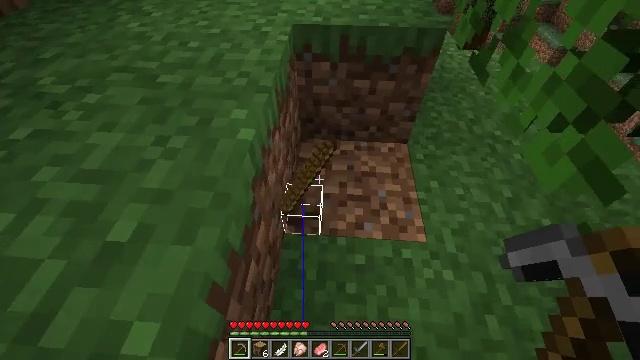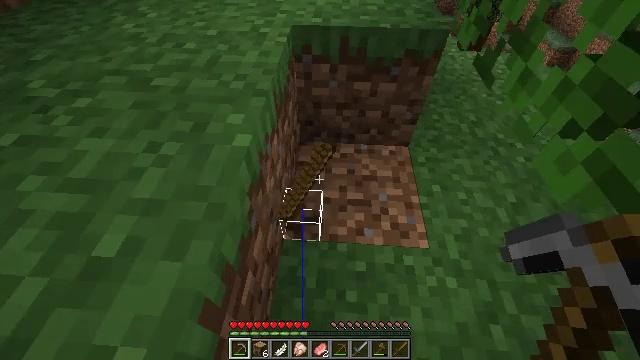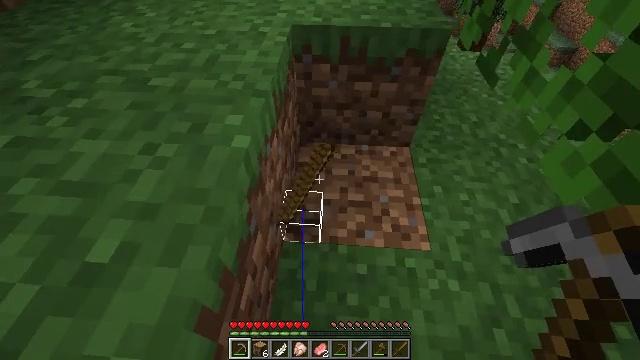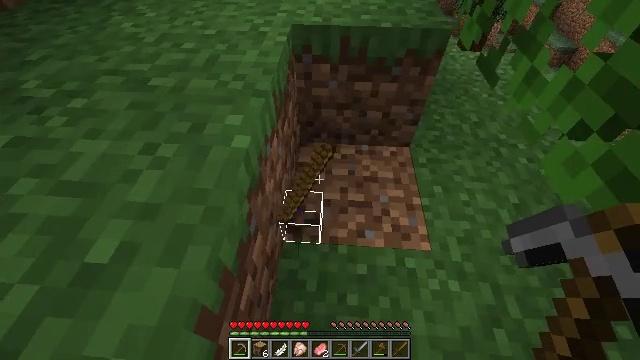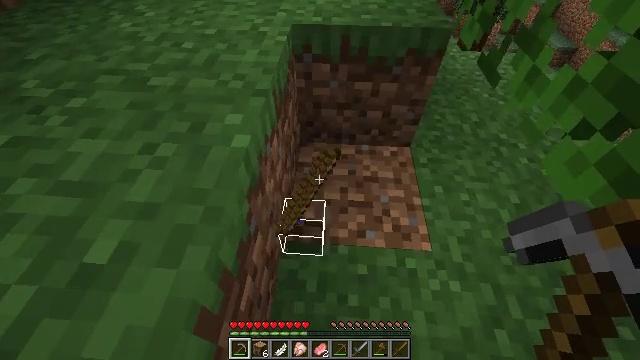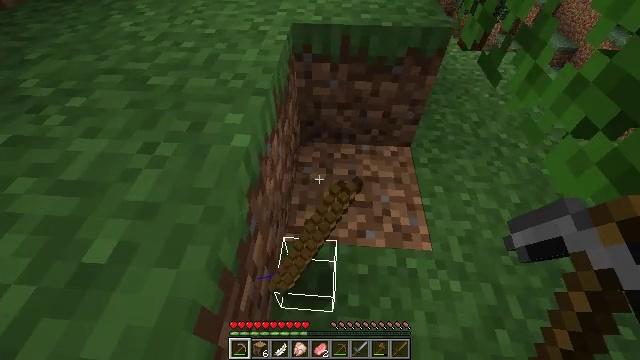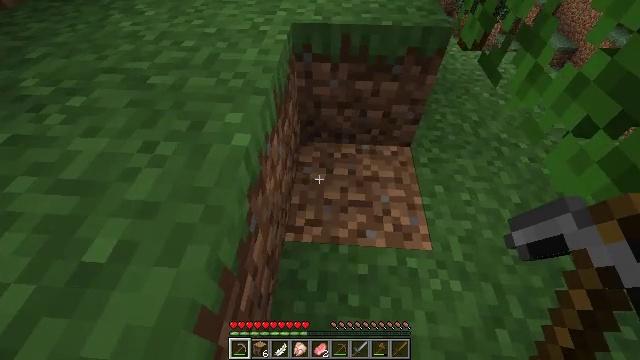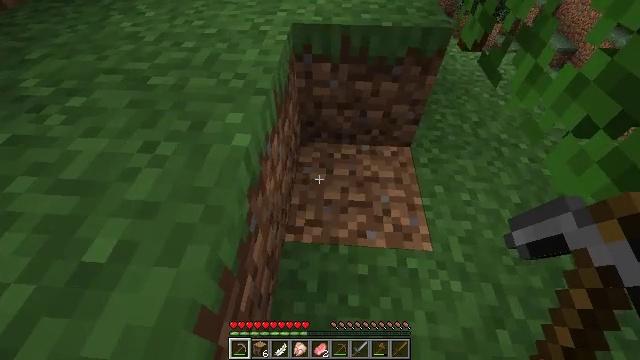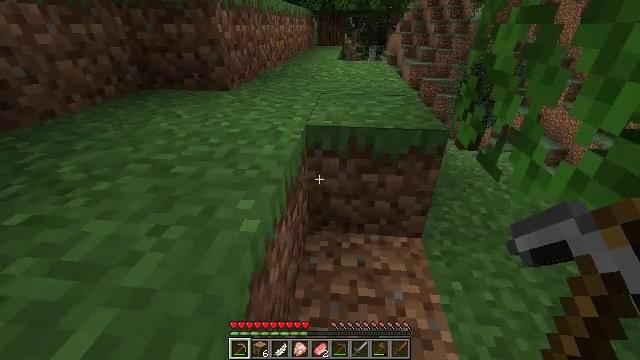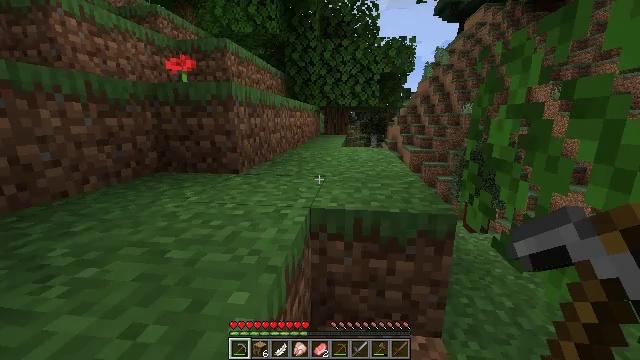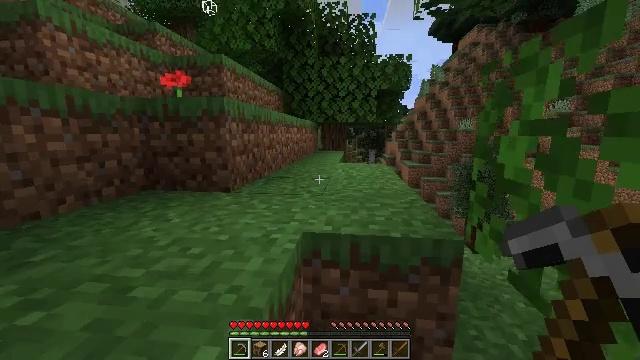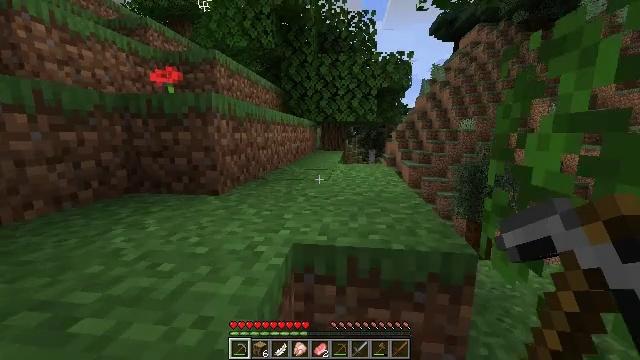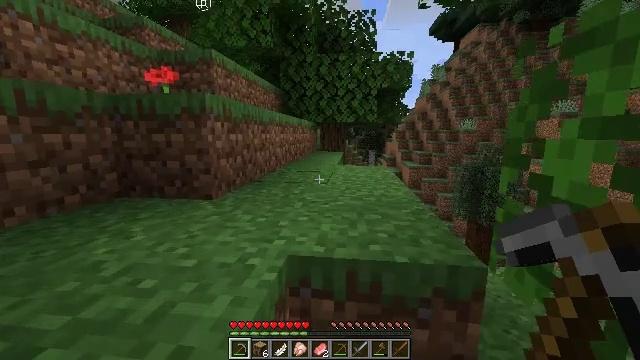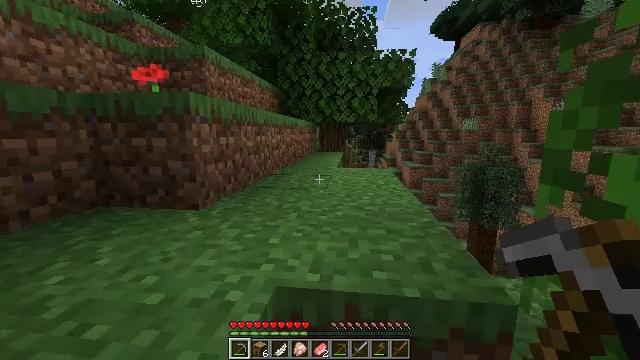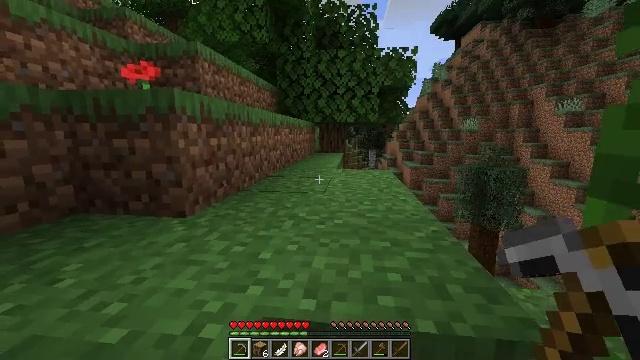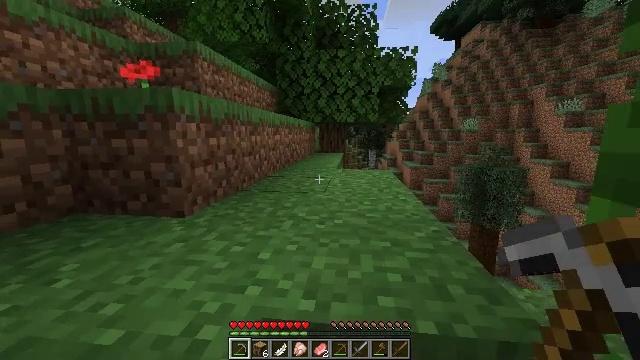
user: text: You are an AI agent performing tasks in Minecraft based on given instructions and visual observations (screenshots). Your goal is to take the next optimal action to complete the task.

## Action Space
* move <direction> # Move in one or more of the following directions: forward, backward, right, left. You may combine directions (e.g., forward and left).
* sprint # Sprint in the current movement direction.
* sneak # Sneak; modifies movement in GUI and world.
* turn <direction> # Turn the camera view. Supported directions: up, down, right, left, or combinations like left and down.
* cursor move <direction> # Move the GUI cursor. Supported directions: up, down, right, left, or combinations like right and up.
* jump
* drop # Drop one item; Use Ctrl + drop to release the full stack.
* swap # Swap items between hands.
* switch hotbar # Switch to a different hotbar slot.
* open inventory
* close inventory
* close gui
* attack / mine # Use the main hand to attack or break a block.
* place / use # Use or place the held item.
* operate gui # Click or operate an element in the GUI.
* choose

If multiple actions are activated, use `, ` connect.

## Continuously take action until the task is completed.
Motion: motion action
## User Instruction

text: Break oak leaves from the trees.
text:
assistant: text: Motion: no_op
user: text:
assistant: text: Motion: no_op
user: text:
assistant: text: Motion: no_op
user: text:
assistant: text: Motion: no_op
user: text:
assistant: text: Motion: no_op
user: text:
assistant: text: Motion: no_op
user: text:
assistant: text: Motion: no_op
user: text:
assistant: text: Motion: turn left and up
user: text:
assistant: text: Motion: move forward, turn left and up
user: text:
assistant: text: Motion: move forward, turn up
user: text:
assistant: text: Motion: move forward
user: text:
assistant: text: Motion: move forward
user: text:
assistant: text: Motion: move forward
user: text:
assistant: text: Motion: no_op
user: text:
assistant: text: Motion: no_op
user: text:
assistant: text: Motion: no_op
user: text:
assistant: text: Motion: no_op
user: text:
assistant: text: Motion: no_op
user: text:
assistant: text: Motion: no_op
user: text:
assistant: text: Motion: no_op
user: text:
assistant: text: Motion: no_op
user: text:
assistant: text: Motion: turn right
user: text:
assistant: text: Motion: turn right and up
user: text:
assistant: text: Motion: turn right and down
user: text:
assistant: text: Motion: move forward, turn right and down
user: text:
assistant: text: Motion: move forward, turn right
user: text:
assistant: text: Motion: move forward and move right
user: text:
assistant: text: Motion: move forward and move right
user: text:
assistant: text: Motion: move forward and move right
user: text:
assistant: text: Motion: move forward and move right